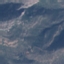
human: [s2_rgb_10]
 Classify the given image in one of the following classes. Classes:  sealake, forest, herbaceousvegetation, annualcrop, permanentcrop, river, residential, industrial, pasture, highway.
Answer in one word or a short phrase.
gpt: HerbaceousVegetation